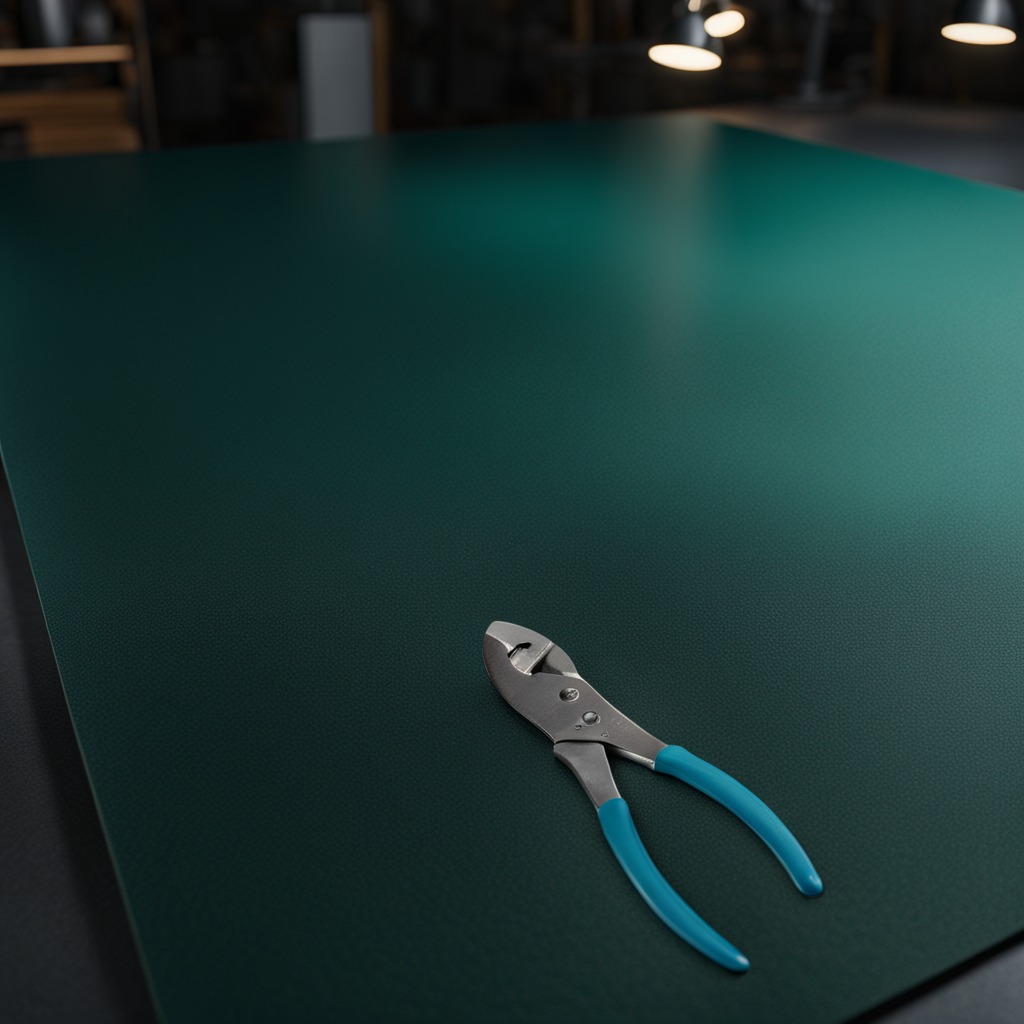
A plier lying on a clean granite tabletop covered with a green rubber mat inside a workshop at night dim ambient light soft shadows worn but beneath the mat